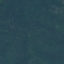
Land use / land cover class: Forest